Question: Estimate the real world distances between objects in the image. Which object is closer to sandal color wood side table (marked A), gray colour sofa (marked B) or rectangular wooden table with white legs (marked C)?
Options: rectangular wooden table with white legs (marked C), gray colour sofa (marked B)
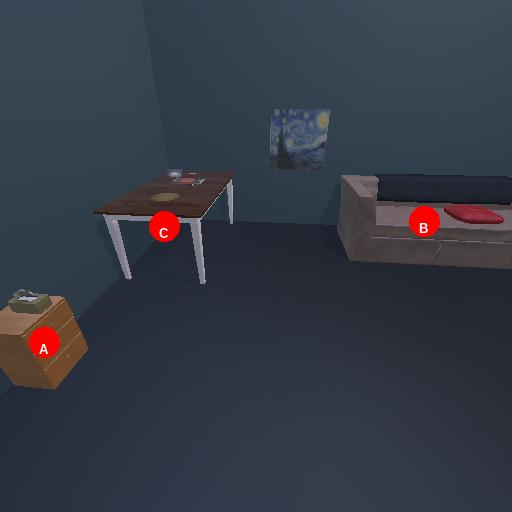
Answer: rectangular wooden table with white legs (marked C)